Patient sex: M
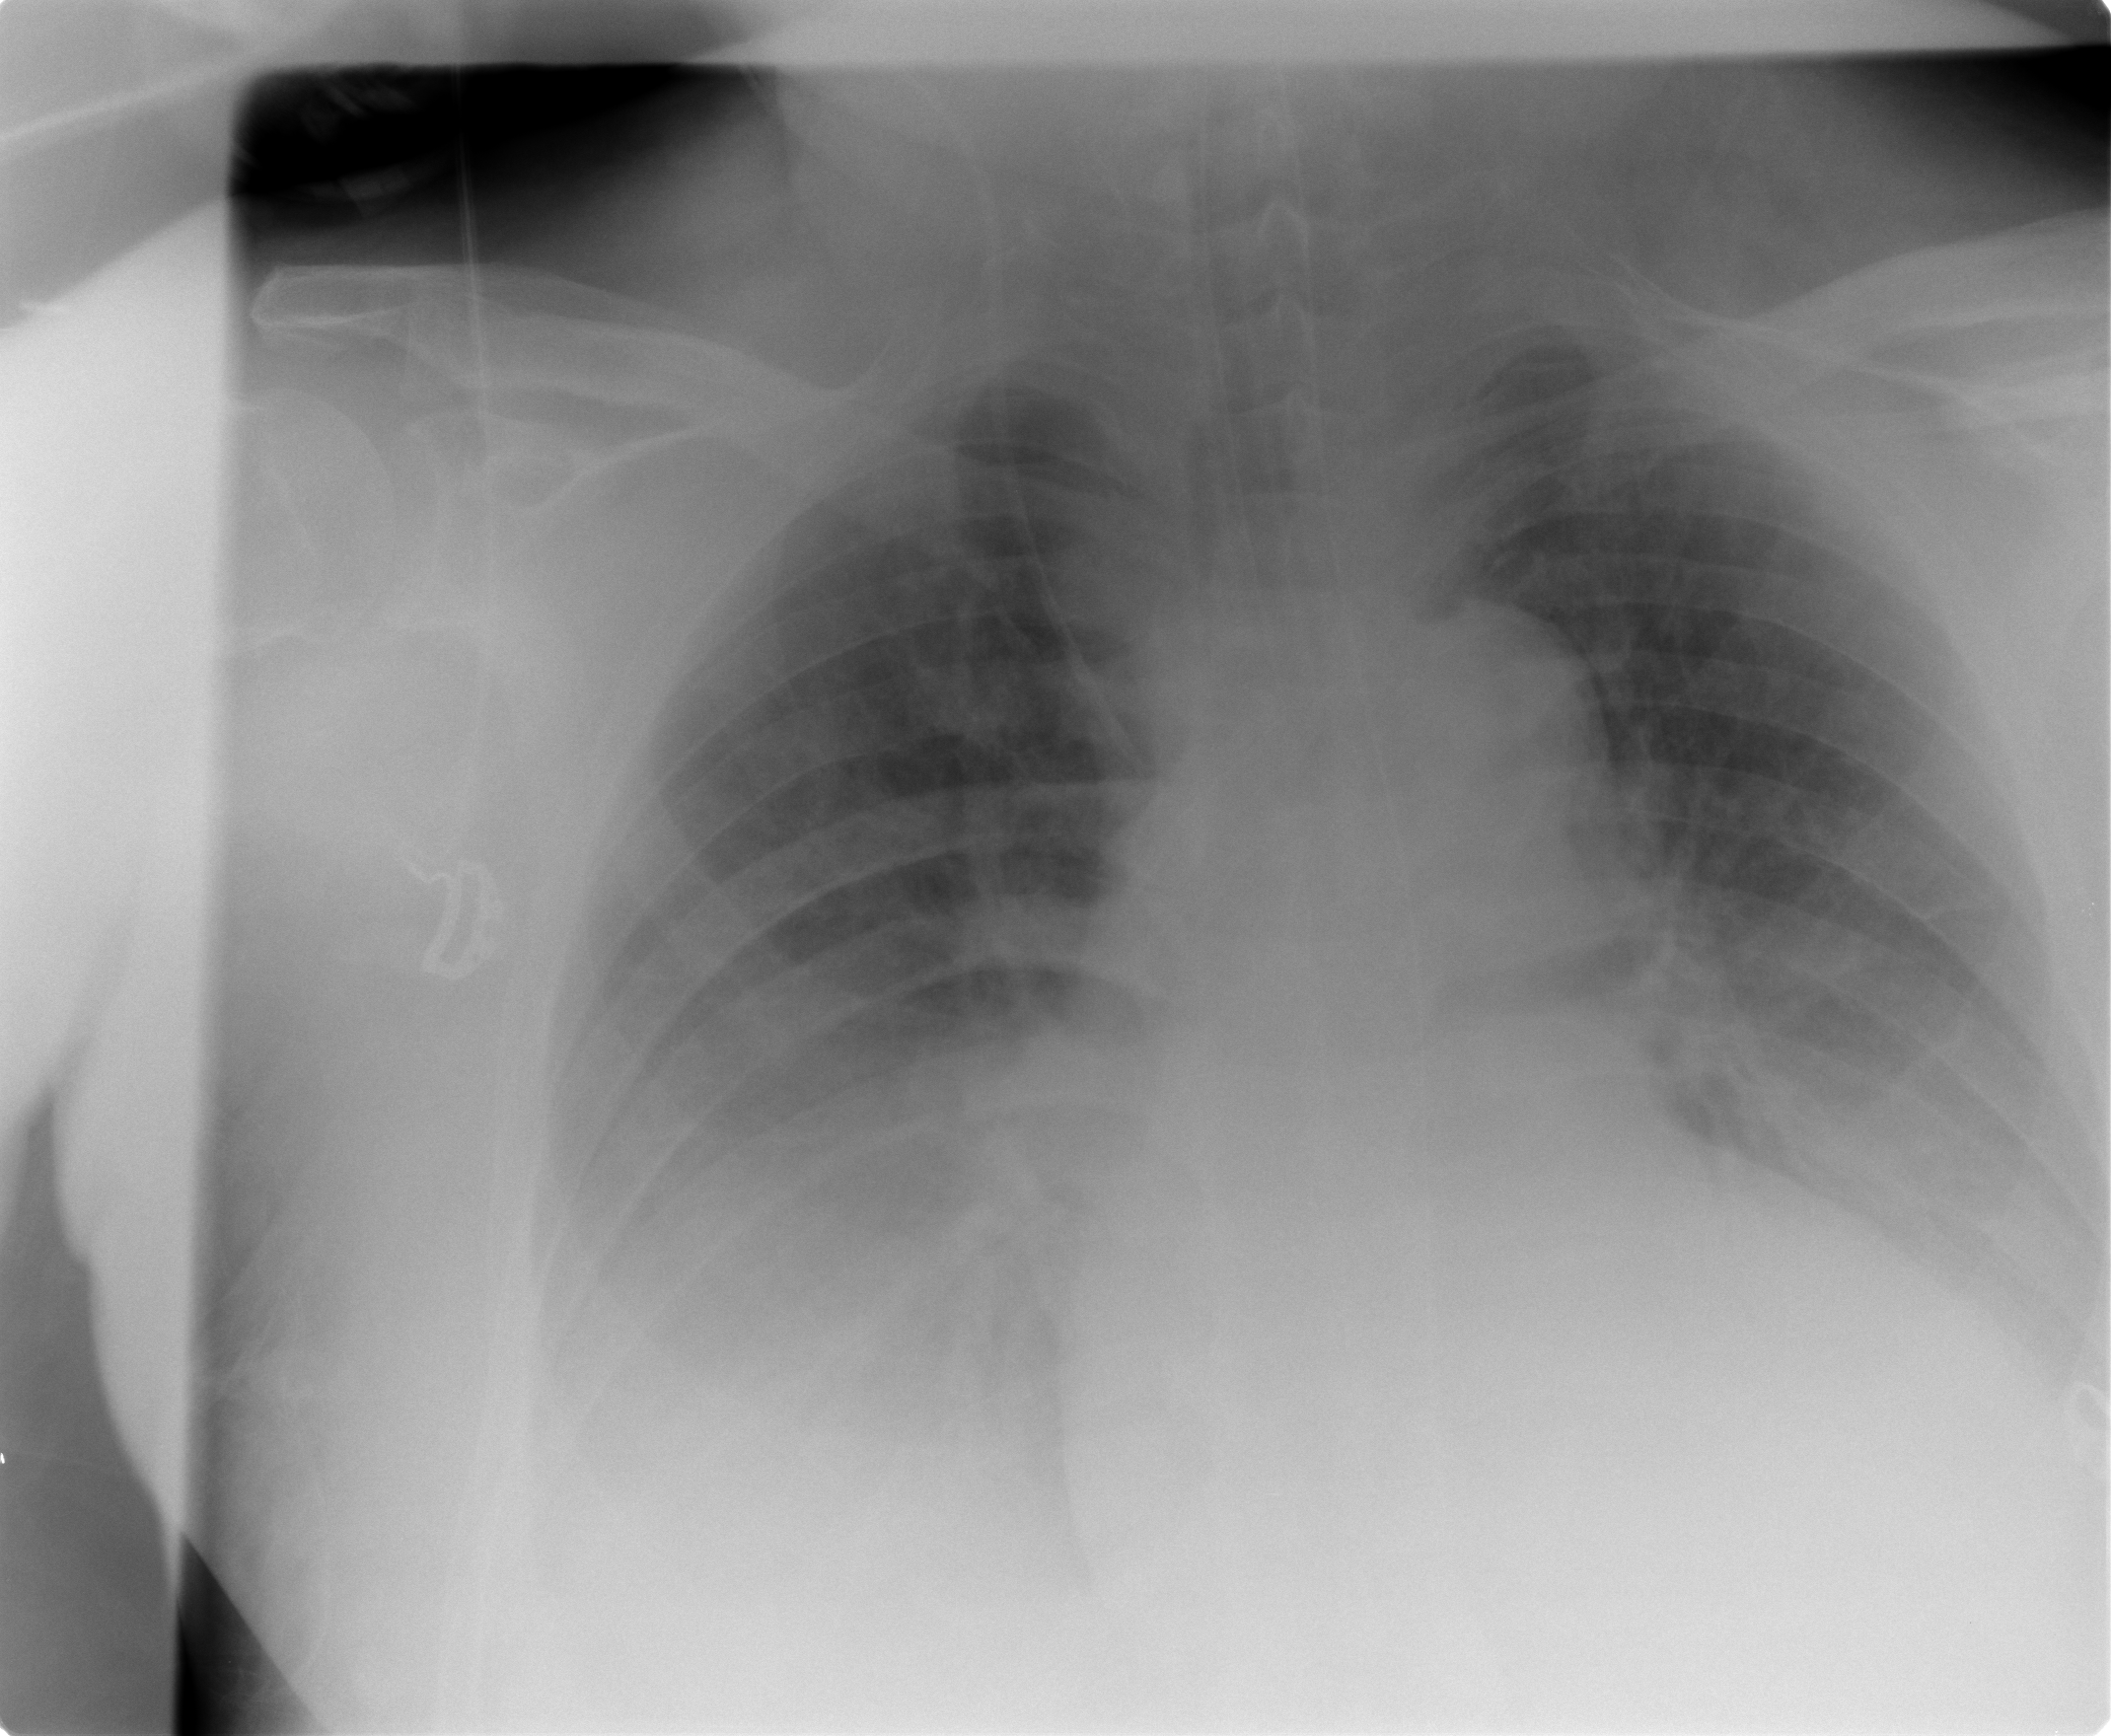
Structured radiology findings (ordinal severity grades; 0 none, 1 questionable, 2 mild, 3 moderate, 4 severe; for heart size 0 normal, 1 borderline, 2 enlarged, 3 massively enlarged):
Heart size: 1
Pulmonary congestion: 3
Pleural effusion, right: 3
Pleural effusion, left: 3
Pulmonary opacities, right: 2
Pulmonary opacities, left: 2
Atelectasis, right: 0
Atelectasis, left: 0